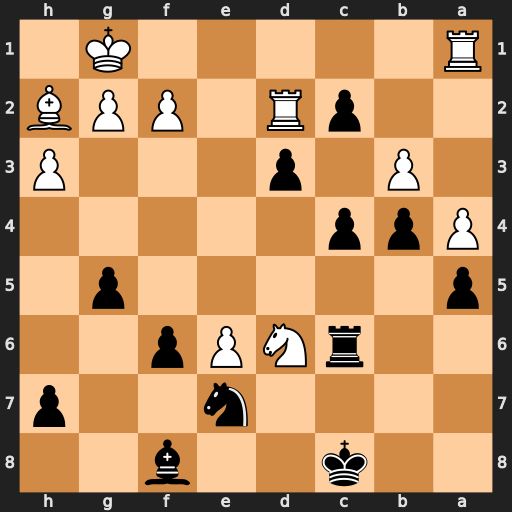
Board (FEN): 2k2b2/4n2p/2rNPp2/p5p1/Ppp5/1P1p3P/2pR1PPB/R5K1
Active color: b
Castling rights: -
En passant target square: -
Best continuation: Rxd6 Bxd6 cxb3